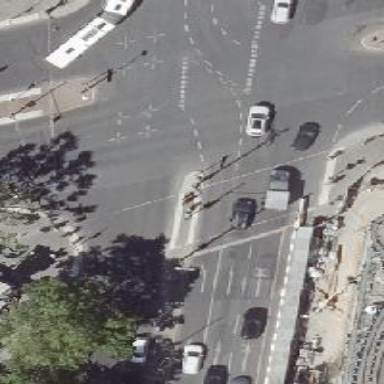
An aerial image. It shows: Footway that serves as traffic island.